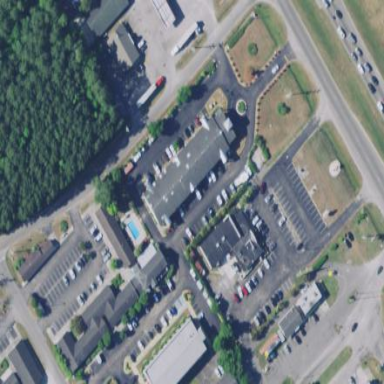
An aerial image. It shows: Motel building.